Question:
You guys get what I mean. I have no idea how to do this. There are no tutorials anywhere and so far I've spent about 4 hours on this to no avail. Can anyone point me to anything useful or give me a quick run down on how I would achieve this? Cheers.
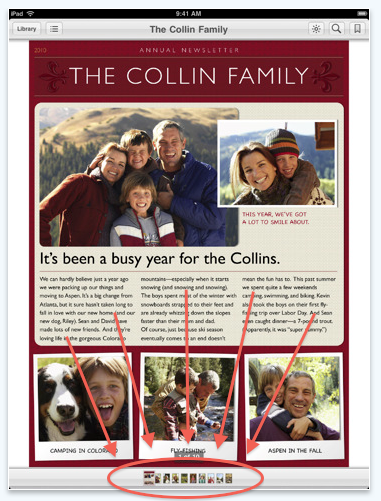
Answer: In short: create a 'UIView' or 'UIControl' subclass. Draw thumbnail images of the pages. Respond to touch events and send selection changes to a delegate that can then update the real page. Something like that :-)